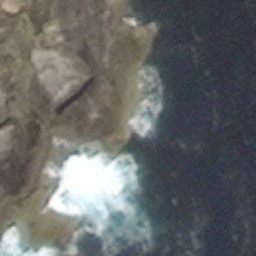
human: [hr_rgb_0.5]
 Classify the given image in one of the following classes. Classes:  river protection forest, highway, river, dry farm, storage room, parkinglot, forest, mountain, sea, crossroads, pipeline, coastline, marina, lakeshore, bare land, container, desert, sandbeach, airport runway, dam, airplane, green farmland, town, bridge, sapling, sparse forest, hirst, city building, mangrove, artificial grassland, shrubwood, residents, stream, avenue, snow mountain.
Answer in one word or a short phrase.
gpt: coastline